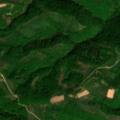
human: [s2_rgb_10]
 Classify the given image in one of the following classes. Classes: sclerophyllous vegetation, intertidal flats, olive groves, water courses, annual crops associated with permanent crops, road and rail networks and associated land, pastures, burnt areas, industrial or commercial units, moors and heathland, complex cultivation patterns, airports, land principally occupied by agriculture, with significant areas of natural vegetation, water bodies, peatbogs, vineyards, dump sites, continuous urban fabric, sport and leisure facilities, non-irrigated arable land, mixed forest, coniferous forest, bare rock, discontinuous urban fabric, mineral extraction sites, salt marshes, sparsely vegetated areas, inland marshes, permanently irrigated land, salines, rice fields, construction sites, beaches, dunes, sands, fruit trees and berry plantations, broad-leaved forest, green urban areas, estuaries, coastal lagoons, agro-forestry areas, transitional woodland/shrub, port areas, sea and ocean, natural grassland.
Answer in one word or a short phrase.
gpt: complex cultivation patterns, land principally occupied by agriculture, with significant areas of natural vegetation, broad-leaved forest